Question: I followed that tutorial to create a simple plugin on netbeans
<URL>
That code puts the component at toolbar:
'''
public final class SomeAction extends AbstractAction implements Presenter.Toolbar {...}
'''
I want to put this plugin at netbeans statusbar (redbox at image), is it possible?

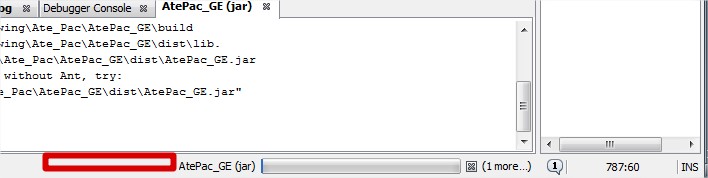
Answer: Try the position attribute
- <URL>
And more
- <URL>